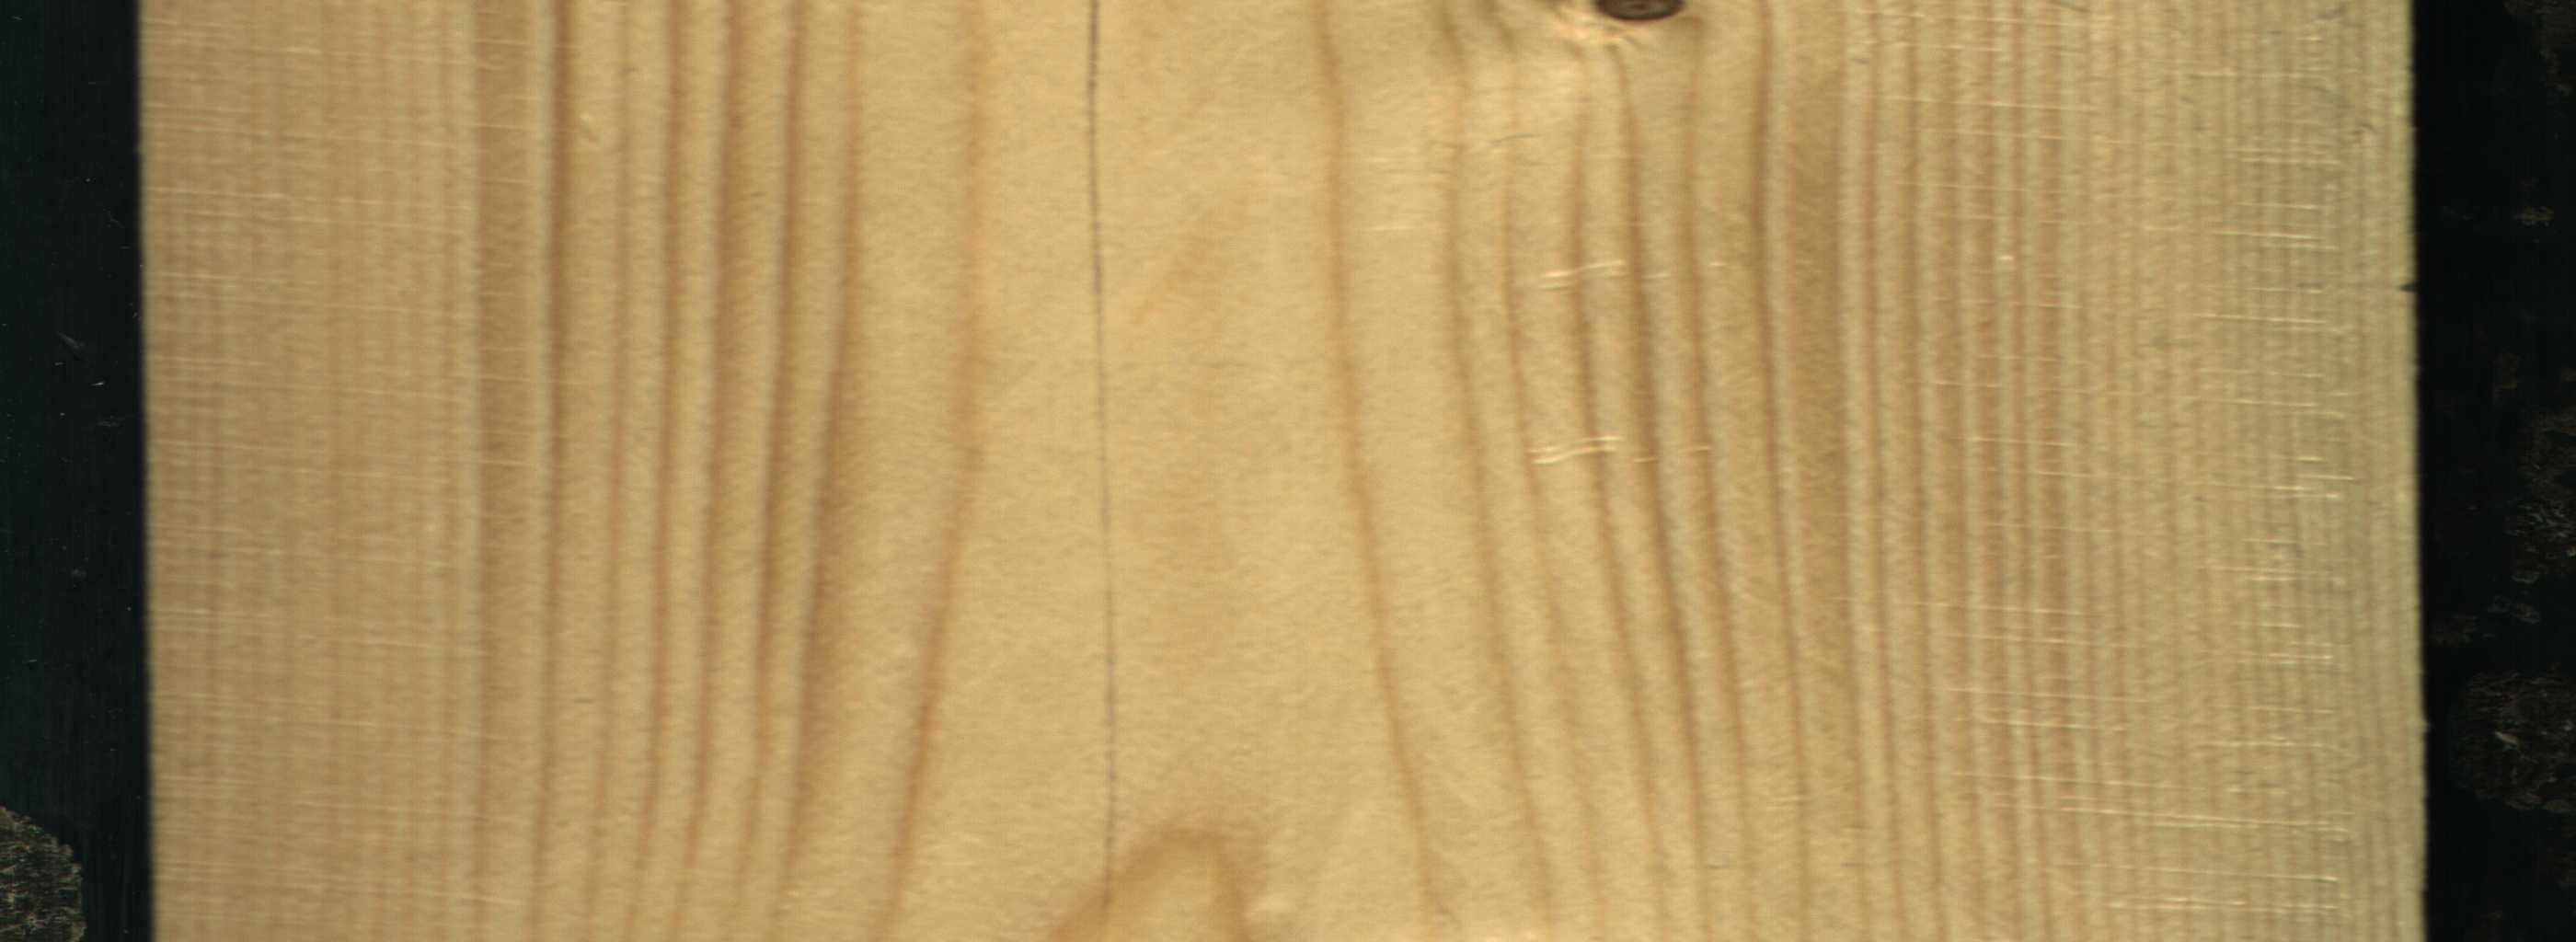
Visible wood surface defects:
Crack
Dead_Knot